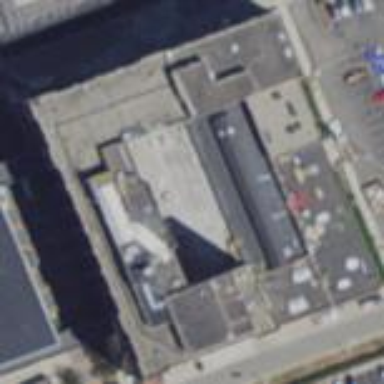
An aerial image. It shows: Commercial building.